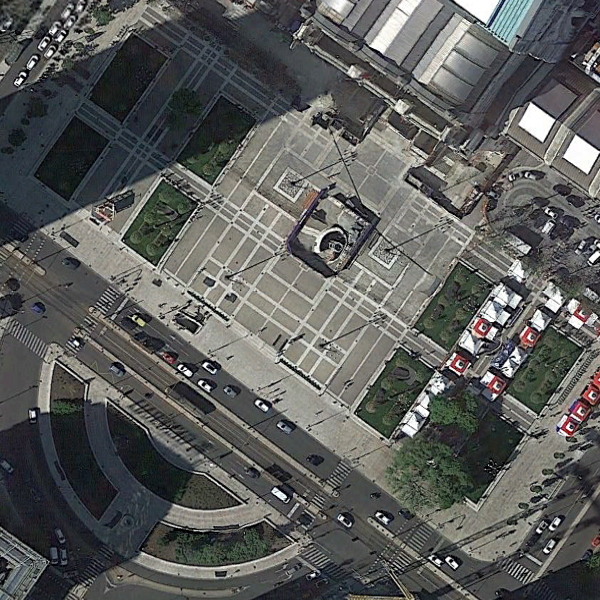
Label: Square